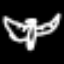
Label: angel